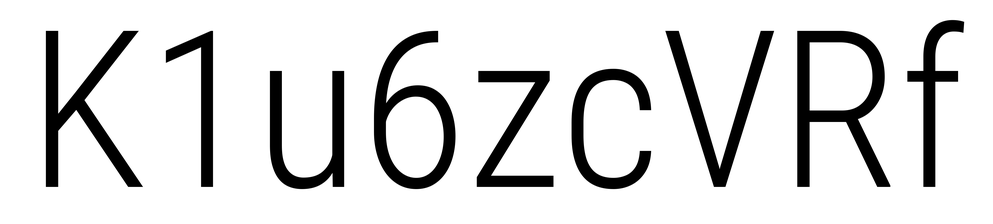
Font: Roboto_Condensed_Light